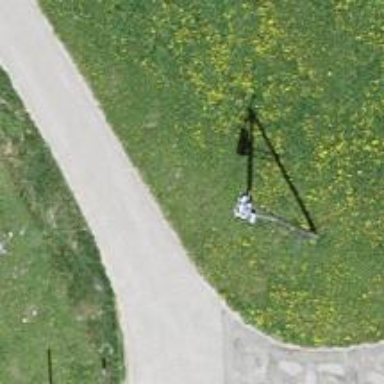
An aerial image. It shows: Power pole.